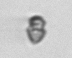
Label: Heterocapsa_rotundata